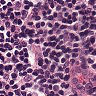
Metastatic tissue present: no